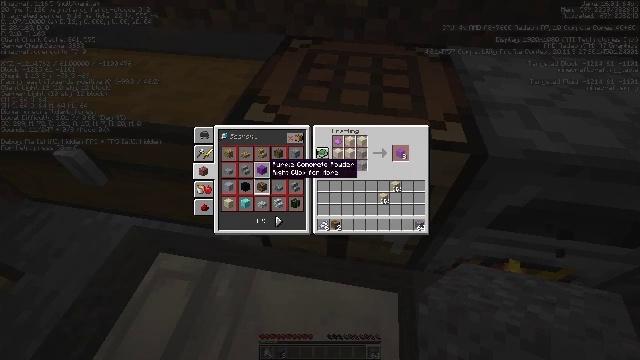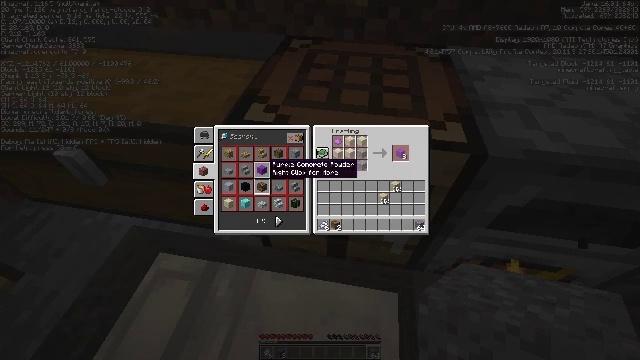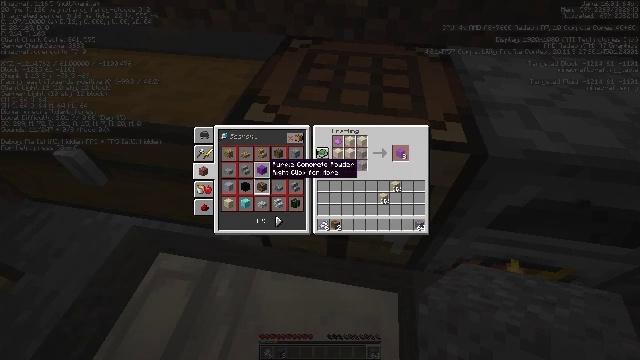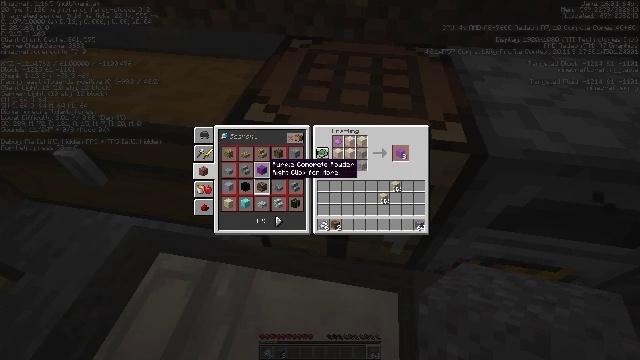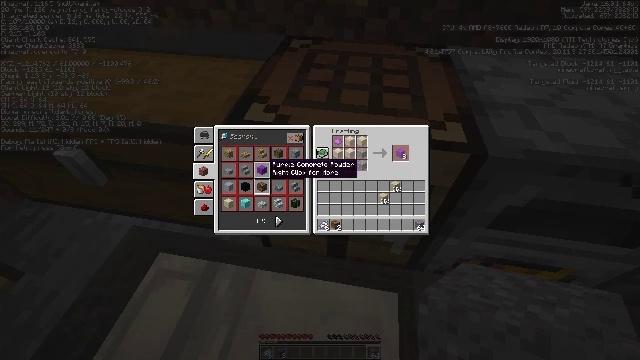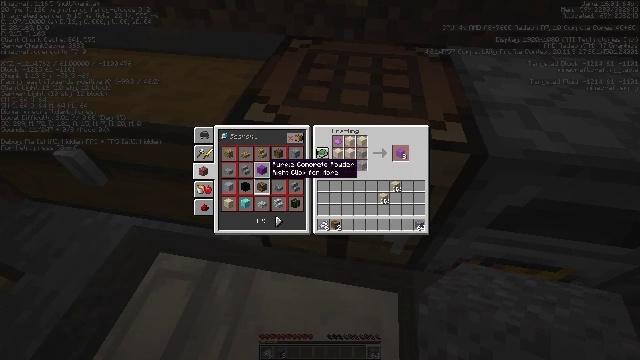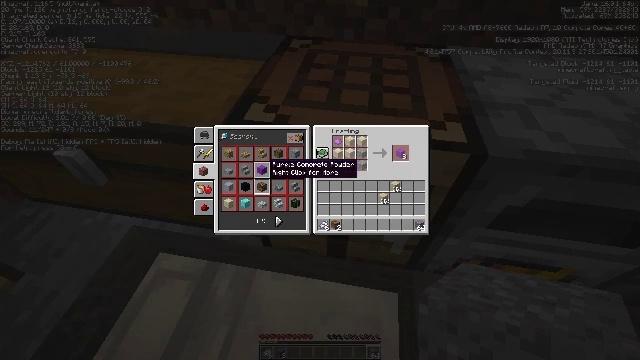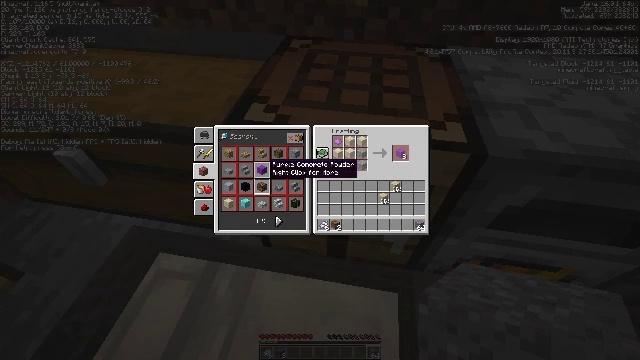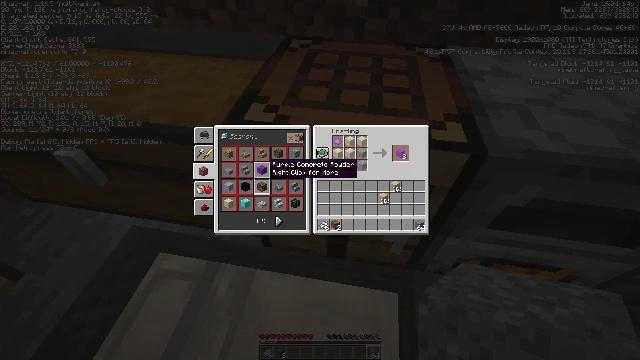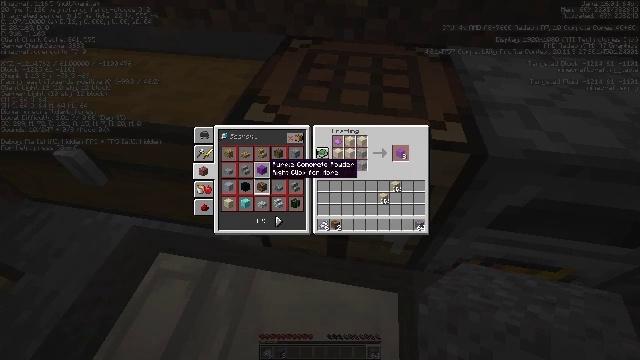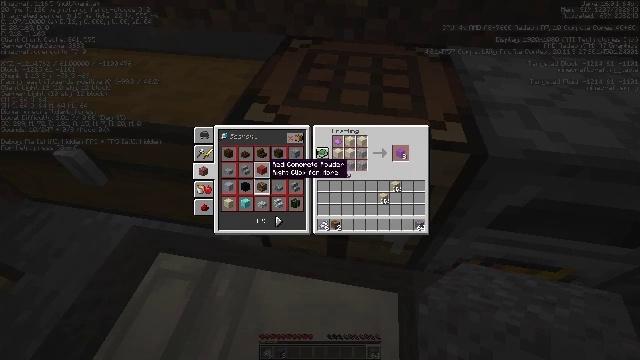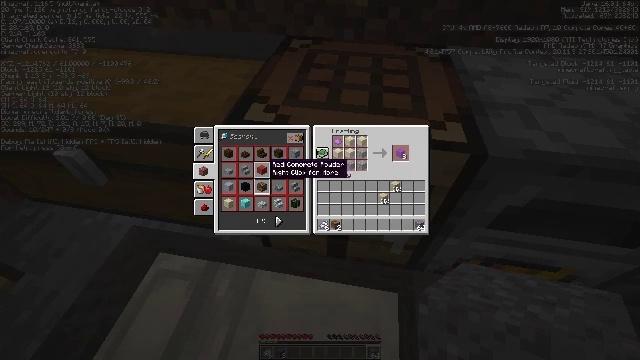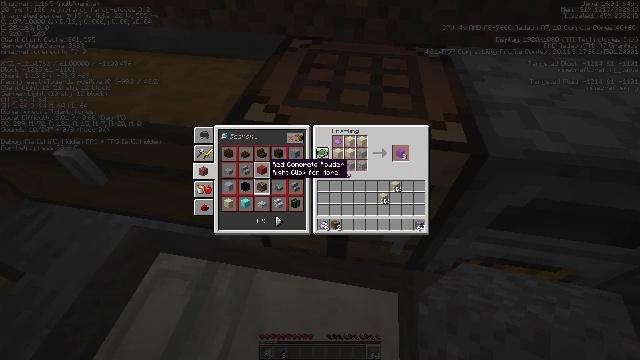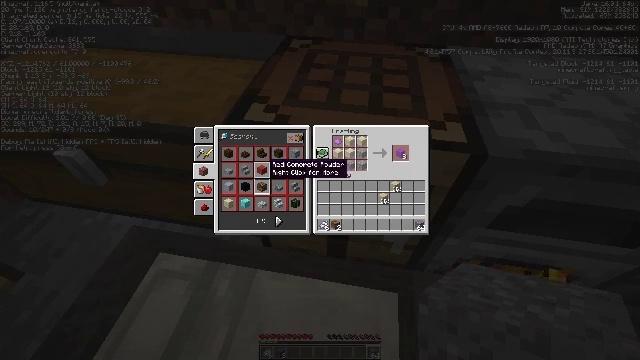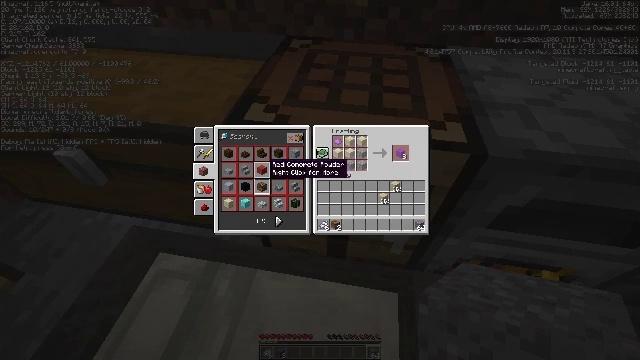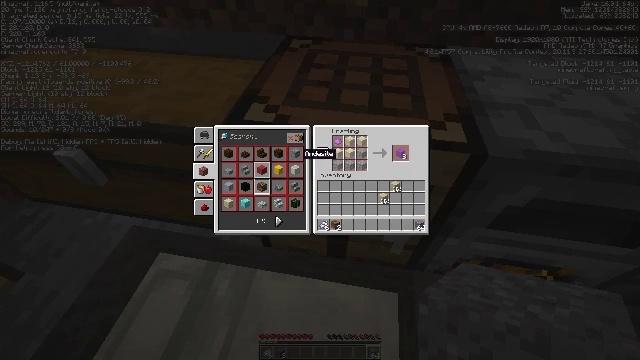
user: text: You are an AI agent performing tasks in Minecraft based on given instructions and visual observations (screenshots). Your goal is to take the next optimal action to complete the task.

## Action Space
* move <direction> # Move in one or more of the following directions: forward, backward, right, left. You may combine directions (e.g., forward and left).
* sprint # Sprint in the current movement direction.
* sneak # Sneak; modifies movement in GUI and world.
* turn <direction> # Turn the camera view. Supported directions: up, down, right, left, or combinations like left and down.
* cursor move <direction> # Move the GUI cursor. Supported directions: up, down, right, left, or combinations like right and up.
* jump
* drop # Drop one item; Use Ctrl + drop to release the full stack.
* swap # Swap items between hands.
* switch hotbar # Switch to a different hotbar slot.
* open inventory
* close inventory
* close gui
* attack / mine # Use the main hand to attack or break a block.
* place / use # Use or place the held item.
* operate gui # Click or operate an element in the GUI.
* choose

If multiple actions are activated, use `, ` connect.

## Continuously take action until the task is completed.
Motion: motion action
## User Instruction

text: Craft white concrete powder with the right recipe in the crafting table.
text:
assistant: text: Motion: no_op
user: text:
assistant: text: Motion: no_op
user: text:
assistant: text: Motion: no_op
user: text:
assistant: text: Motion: no_op
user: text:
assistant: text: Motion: no_op
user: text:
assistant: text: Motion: no_op
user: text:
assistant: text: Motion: no_op
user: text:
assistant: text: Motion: no_op
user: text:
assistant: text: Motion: no_op
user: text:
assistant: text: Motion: no_op
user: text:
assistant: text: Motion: no_op
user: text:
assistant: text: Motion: no_op
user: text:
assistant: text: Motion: no_op
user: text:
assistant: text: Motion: no_op
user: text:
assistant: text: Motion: turn right and up
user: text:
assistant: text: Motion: turn right and up
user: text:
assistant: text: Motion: turn right
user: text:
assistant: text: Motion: turn right and down
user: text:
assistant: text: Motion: turn right and down
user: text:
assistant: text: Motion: no_op
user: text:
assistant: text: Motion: no_op
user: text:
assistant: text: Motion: no_op
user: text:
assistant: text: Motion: turn left
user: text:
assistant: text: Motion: turn left
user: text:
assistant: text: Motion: turn left
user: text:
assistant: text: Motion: no_op
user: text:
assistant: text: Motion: no_op
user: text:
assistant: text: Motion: turn left
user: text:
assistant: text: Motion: turn left
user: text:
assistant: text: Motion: no_op